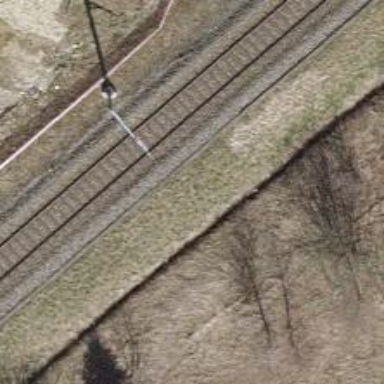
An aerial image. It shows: Catenary mast for power lines.